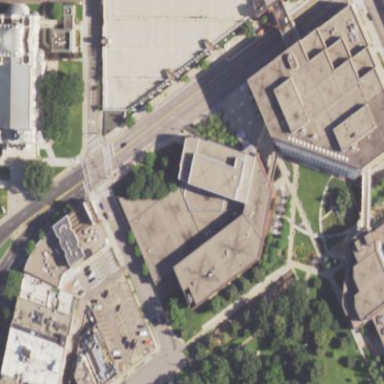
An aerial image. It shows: College building.